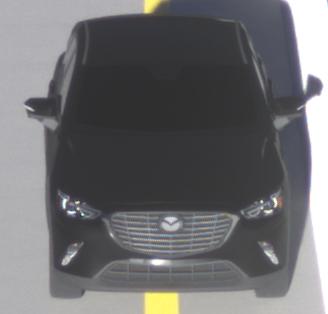
Make: Mazda
Model: CX-3 SKYACTIV-G 120
Detailed model: CX-3 (DK)
Model produced from: 2015/06
Model produced until: 2018/06
Doors: 5
Color: black
Road condition: wet road
Daytime: sunrise or sunset
Contrast: high contrast